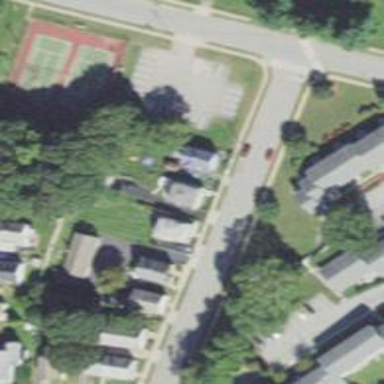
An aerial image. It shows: Residential driveway used as service road.